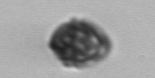
Label: Kryptoperidinium_triquetrum